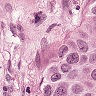
Metastatic tissue present: yes